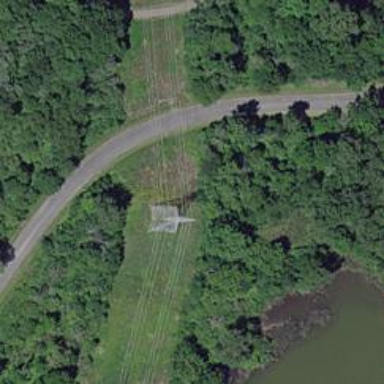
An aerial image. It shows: Power tower.